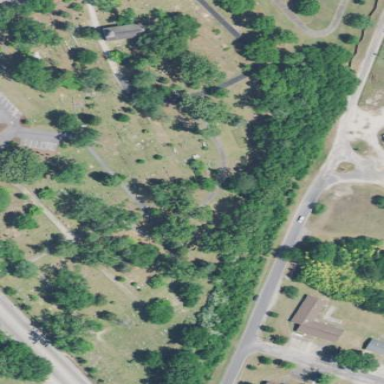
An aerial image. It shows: Cemetery.